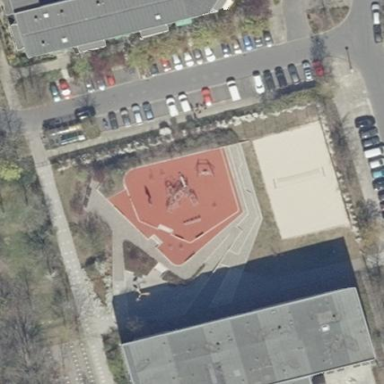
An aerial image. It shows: Playground area for leisure land.